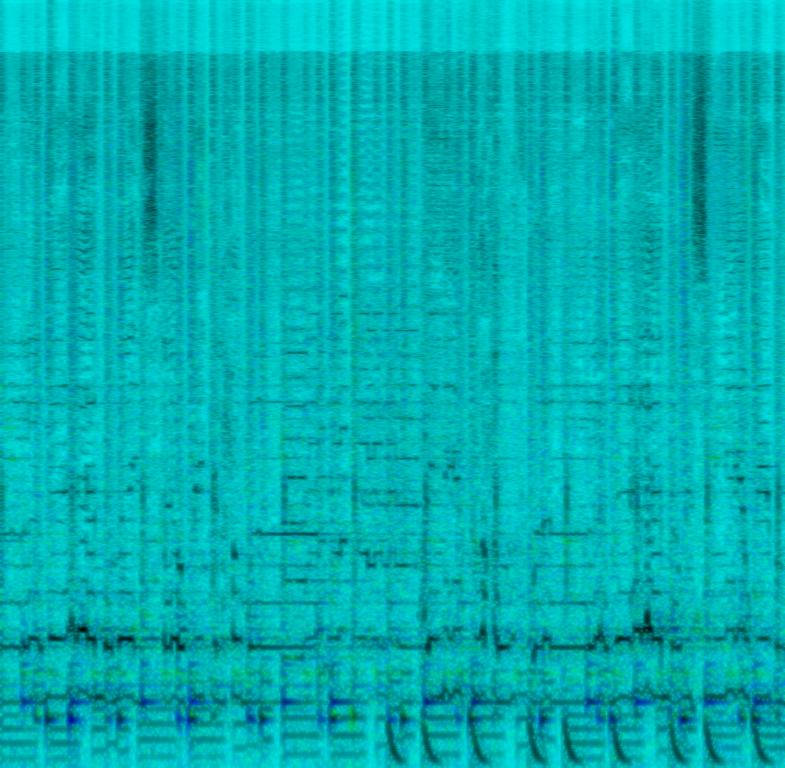
This is a middle eastern pop song, with traditional elements such as the habban. The percussion is also traditional and may involve the use of a bendir. The singer sounds calm and has some autotune applied to his vocal.